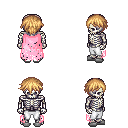
a pixel art fantasy rpg character, male body template, skeleton, pink tattered cape, white pants, light blonde short bangs hairstyle, white slippers, four views (front, back, left, right), 2x2 character sprite sheet, small pixel art, hard edges, no anti-aliasing